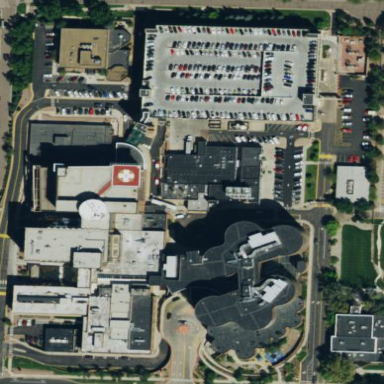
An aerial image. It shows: Healthcare facility identified as hospital.